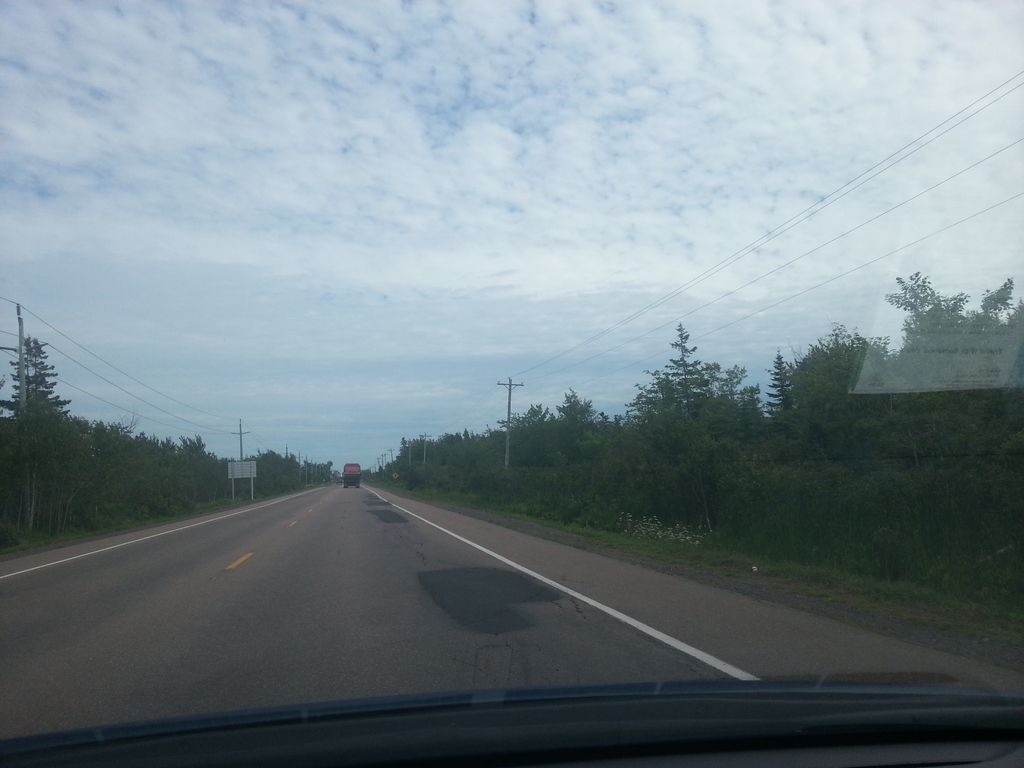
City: charlottetown